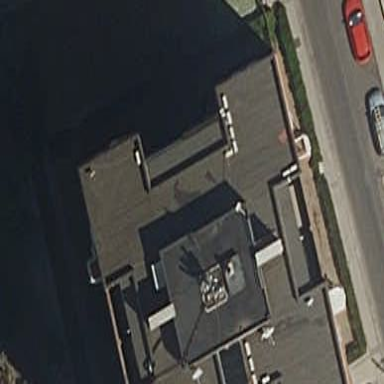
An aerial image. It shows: Part of building.